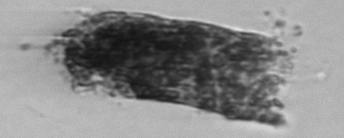
Label: fecal_pellet